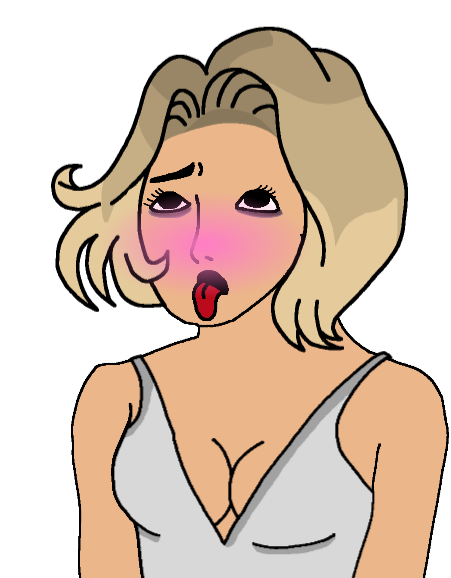
Label: 5_Trad_Wife